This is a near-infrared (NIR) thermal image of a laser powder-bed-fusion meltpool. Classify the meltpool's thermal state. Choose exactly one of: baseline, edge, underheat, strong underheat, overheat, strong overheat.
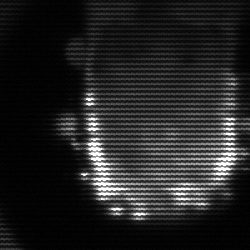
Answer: baseline